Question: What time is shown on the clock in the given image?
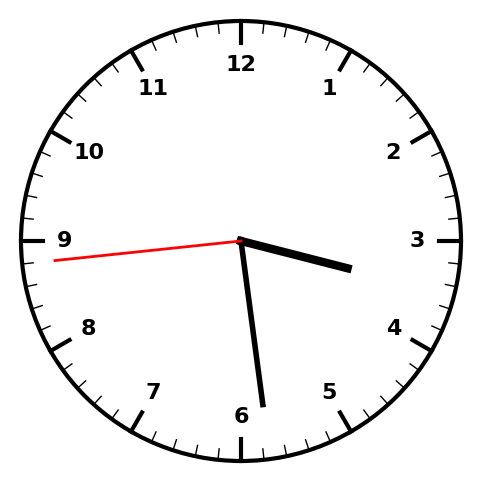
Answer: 03:28:44